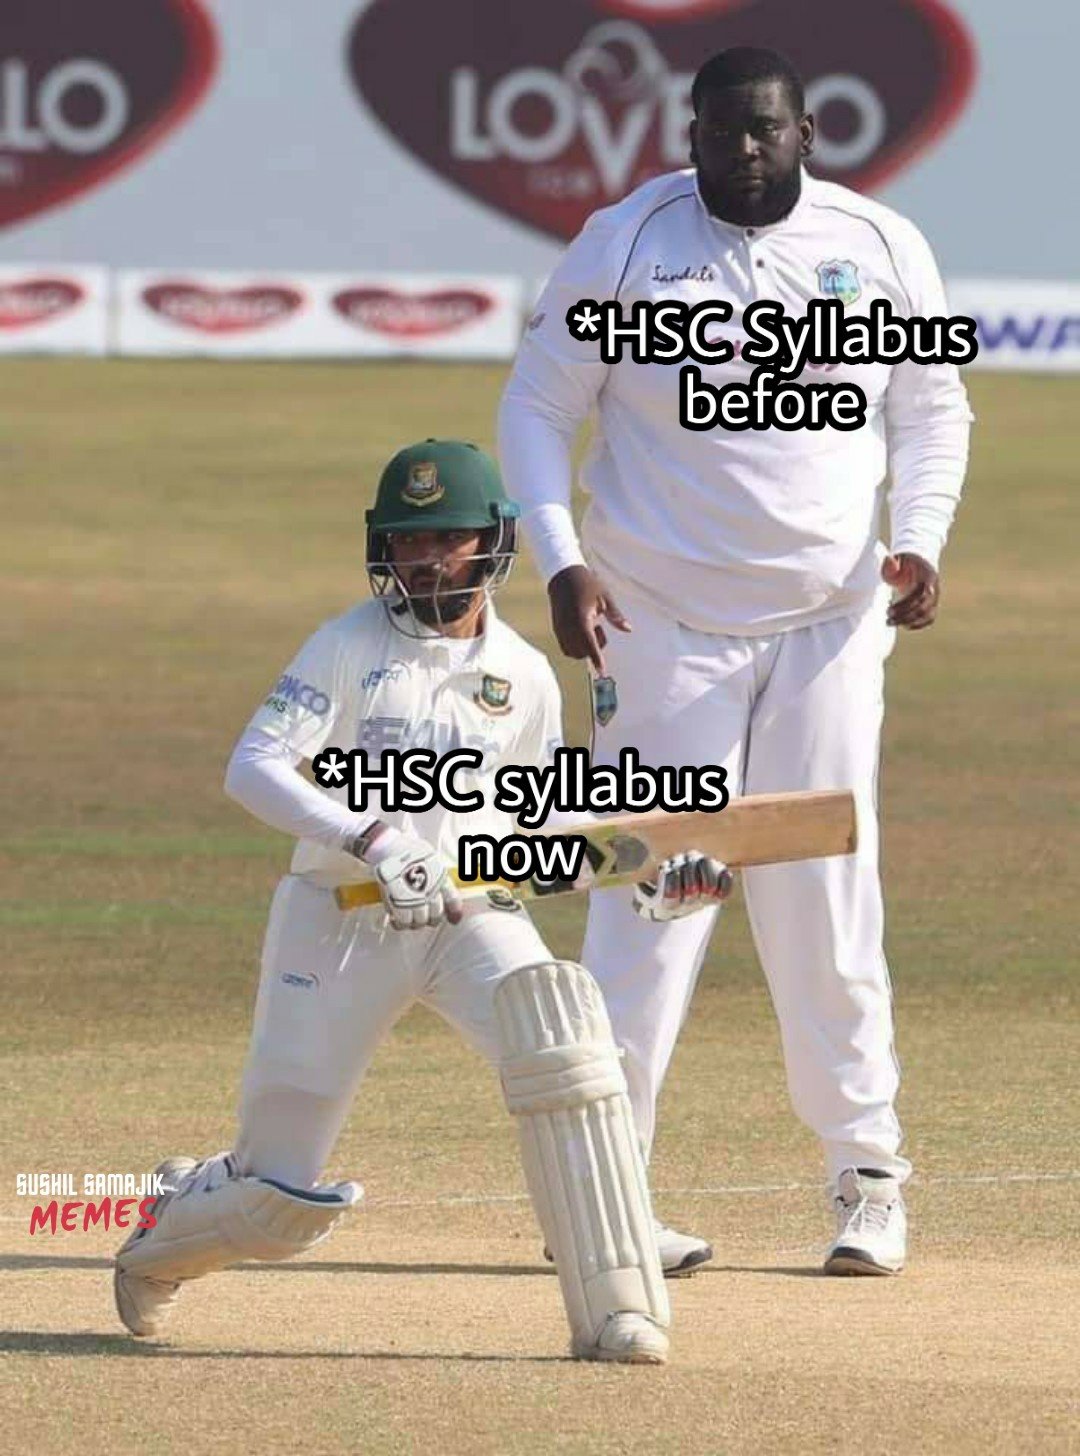
Caption: *HSC Syllabus before     *HSC syllabus now
Label: non-hate